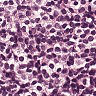
Metastatic tissue present: no